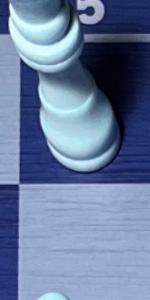
Label: Empty